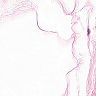
Metastatic tissue present: no